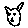
Label: cat